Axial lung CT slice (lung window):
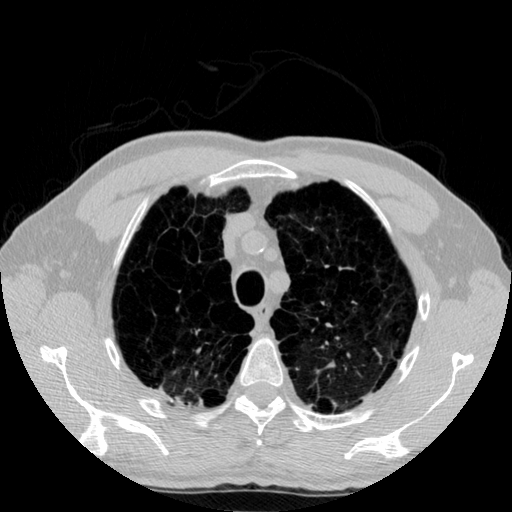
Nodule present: no